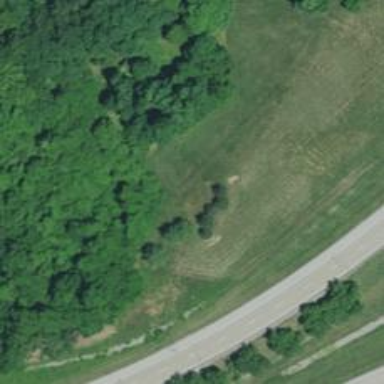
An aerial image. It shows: Disc golf hole.